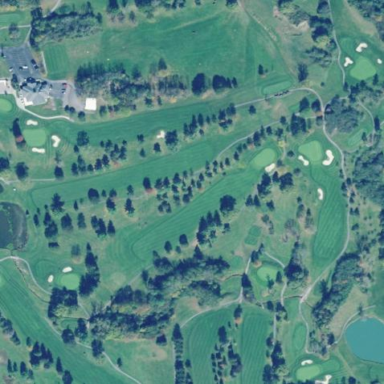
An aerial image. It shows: Golf course.